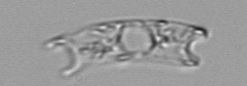
Label: Eucampia